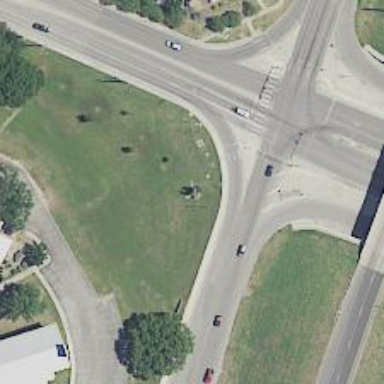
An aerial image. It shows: Wayside cross with historic significance.